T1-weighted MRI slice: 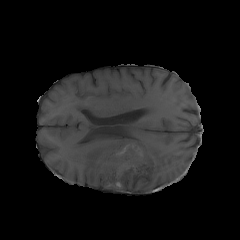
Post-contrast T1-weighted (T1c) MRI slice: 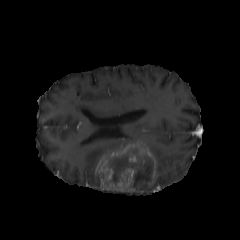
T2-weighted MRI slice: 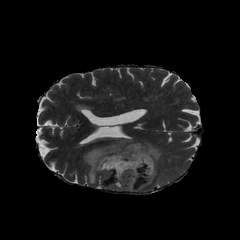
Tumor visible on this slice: yes